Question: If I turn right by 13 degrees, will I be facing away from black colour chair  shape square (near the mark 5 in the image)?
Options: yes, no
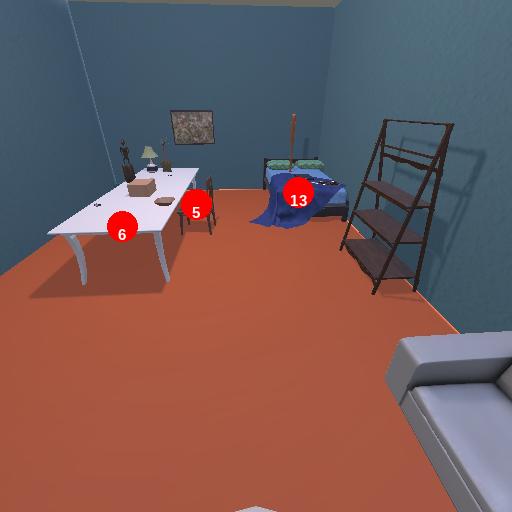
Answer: yes